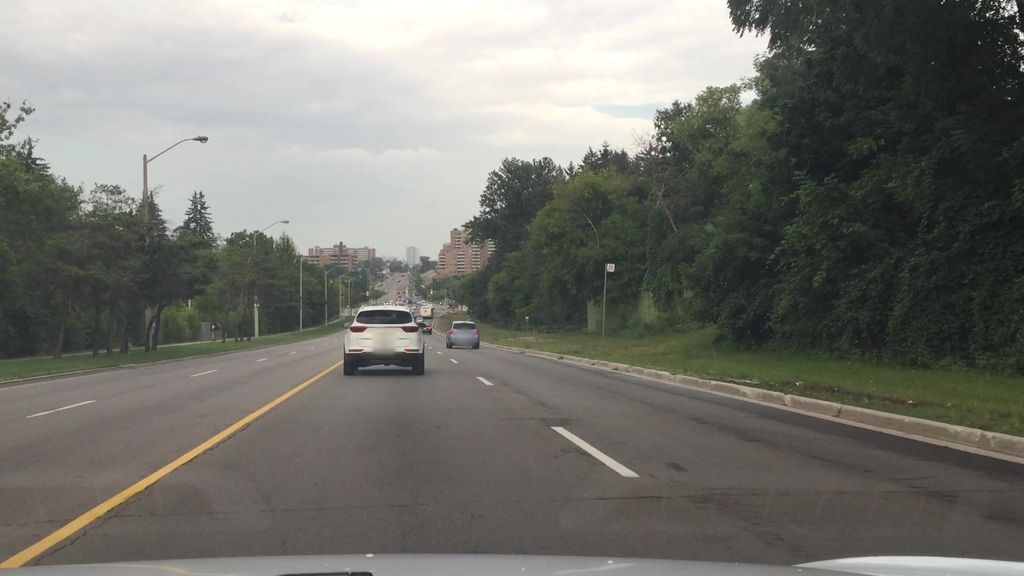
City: toronto